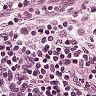
Metastatic tissue present: no